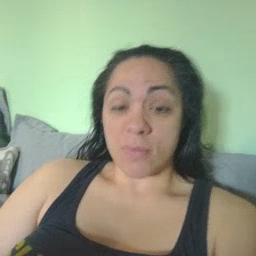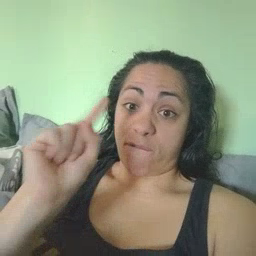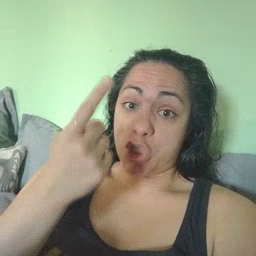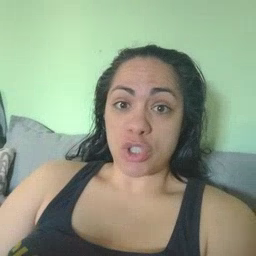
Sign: first